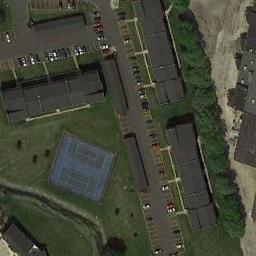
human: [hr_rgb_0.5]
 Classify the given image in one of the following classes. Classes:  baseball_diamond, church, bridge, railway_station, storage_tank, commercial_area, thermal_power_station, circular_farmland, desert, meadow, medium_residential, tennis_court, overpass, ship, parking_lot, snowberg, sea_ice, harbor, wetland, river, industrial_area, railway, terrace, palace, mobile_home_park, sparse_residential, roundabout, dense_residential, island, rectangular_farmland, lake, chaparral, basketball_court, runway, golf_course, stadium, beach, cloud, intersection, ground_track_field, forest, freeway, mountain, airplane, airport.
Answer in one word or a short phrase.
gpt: tennis_court